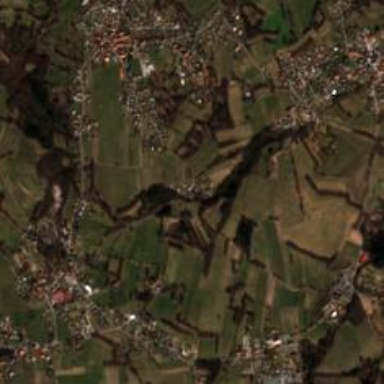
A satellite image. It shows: Small hamlet.